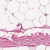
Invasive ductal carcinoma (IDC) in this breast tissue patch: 0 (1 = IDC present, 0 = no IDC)